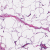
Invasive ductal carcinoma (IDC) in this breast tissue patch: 0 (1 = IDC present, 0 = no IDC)